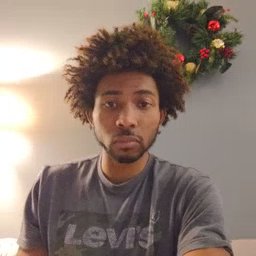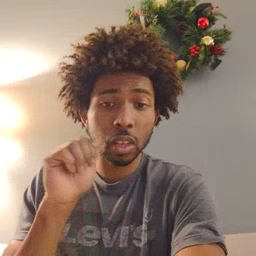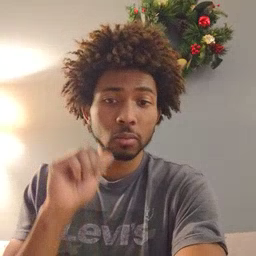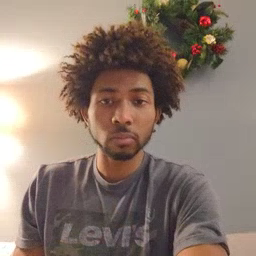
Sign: aunt